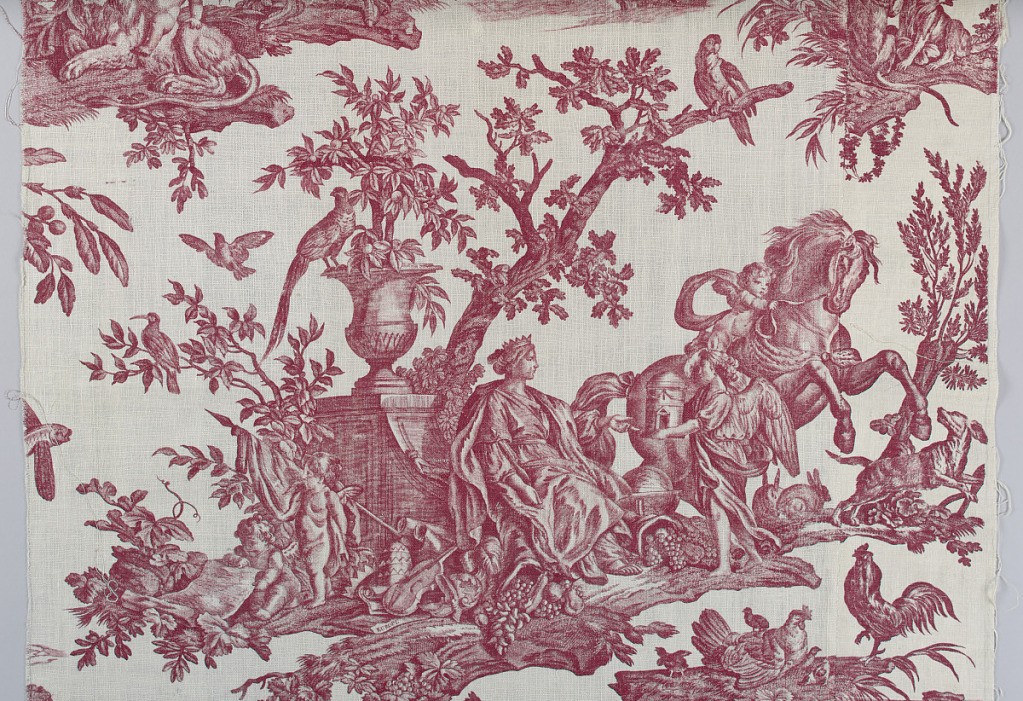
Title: Textile
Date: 1780–1790
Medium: cotton Technique: printed by engraved copper plate on plain weave
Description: Textile fragment printed in red on white ground showing the allegorical figure of Europe  surrounded by cherubs, roosters, dogs, and a horse.